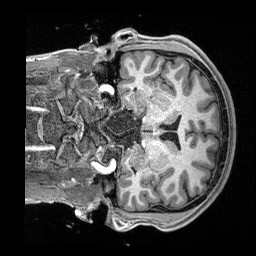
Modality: T1w
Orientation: coronal
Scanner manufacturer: siemens
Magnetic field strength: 3 T
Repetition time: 2.4 s
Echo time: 0.00122 s